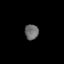
Tissue: lung
Cell type: Endothelial cells
Senescence score: 0.5697
Nuclear area (px): 203
Mean DAPI intensity: 109.217